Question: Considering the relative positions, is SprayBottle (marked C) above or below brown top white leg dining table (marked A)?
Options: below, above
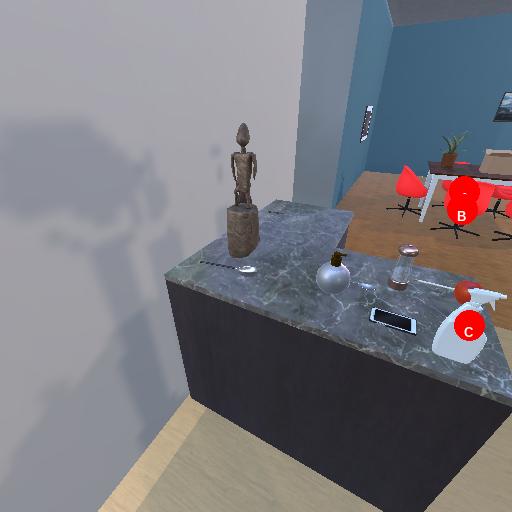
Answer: below